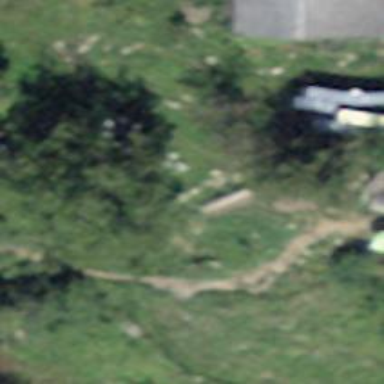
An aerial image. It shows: Brown bench in the vicinity.